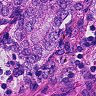
Metastatic tissue present: yes